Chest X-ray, PA view. Patient: 58 years old, sex F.
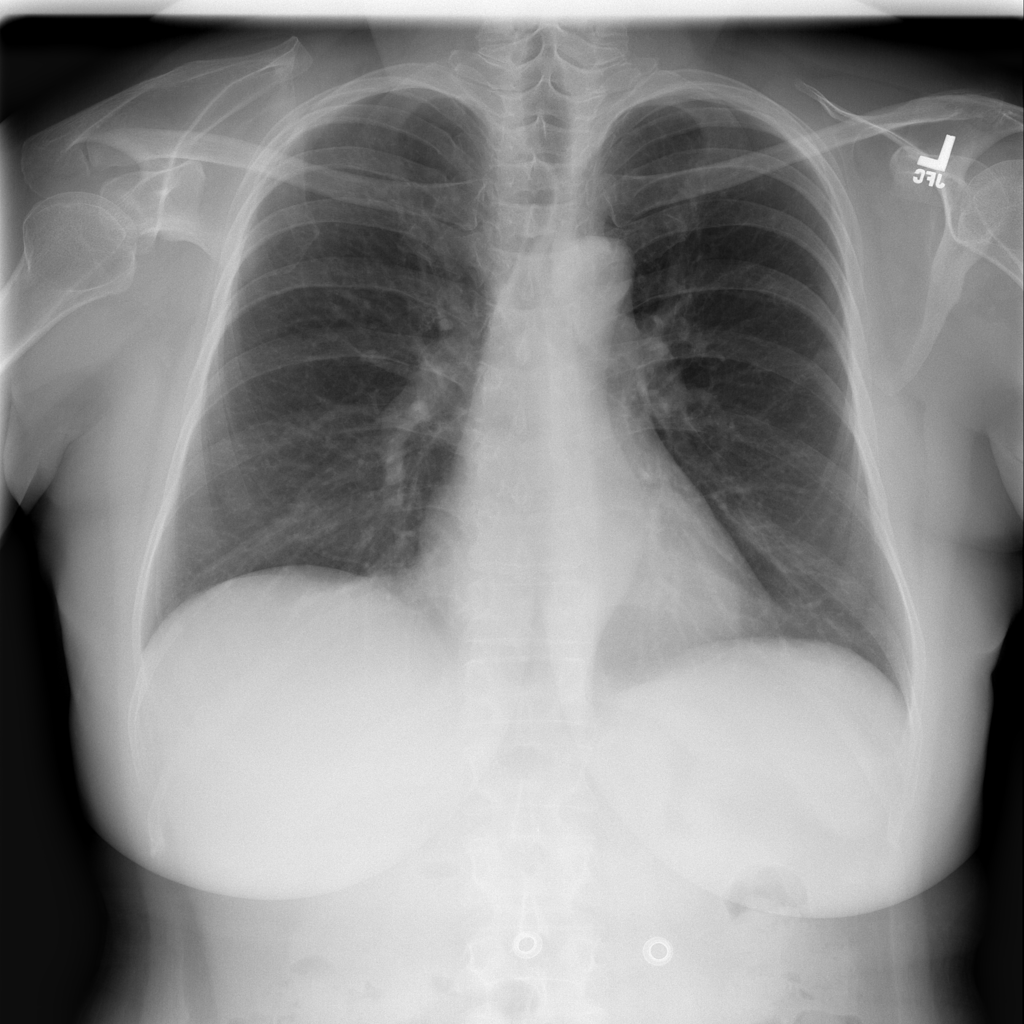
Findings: No Finding